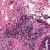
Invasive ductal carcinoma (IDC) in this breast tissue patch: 0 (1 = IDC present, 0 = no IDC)